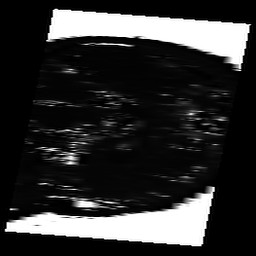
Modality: T2map
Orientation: sagittal
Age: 34
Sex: female
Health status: ill